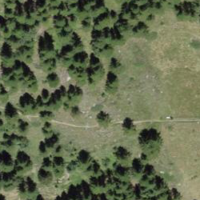
EUNIS habitat code: 26
Species observed at this site:
Hesperia comma
Lysandra coridon
Erebia aethiops
Jasione montana